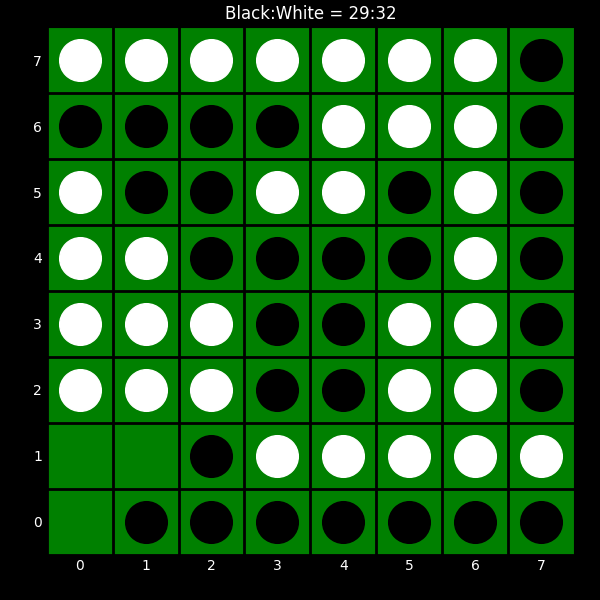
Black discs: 29
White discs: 32